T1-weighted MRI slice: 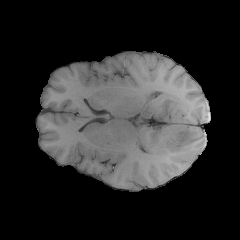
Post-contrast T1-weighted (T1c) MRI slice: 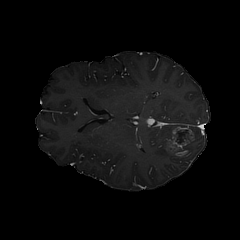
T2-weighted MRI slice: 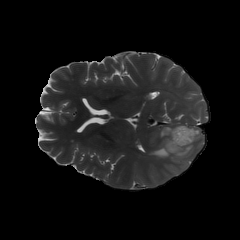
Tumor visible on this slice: yes